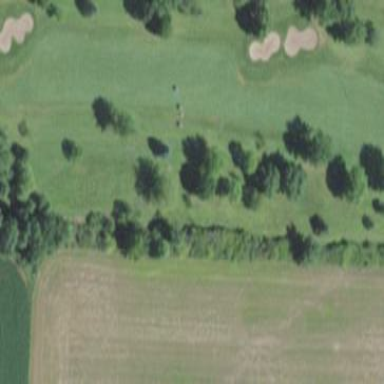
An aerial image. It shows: Scenic golf fairway.